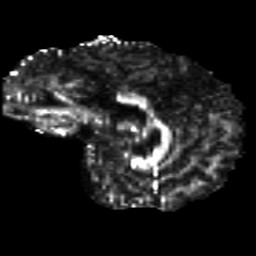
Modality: FA
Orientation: sagittal
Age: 29
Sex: male
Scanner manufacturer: siemens
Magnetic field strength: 3 T
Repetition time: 8.8 s
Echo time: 0.085 s